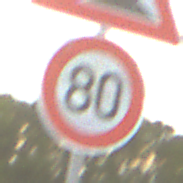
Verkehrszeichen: Geschwindigkeit80
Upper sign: Gefaelle10
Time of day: SunriseSunset
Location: Outdoor (RoadRail)
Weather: PartlyCloudy
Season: NotSpecified
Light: Natural